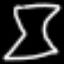
Label: hourglass